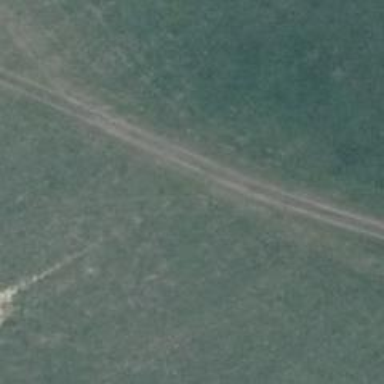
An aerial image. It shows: Track with grade5 tracktype.